Question: At the time i Was checkout and clone project with local file path in my XCODE is crash.
When i enter file path "file:///iOS/svnProject" in location field xcode is crash please help for the same please see the attached image.
My Xcode Version is 4.6.1
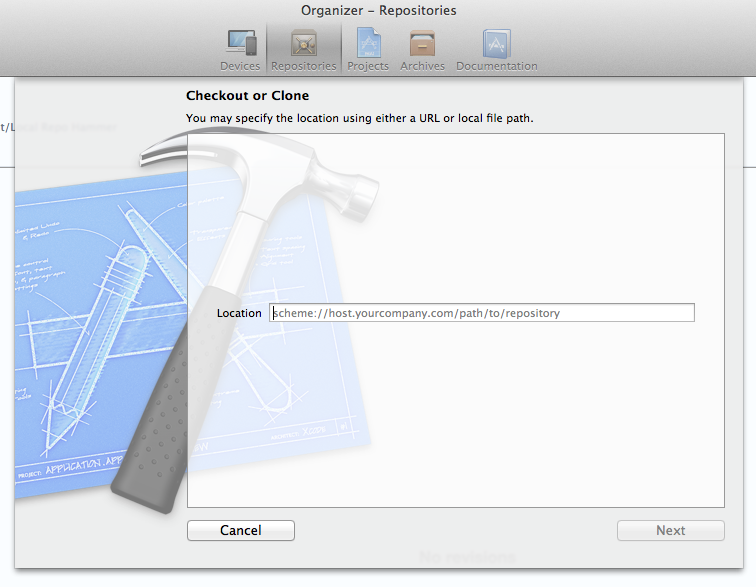
Answer: Try using an external client, such as <URL>. XCode isn't the strongest in handling repositories and working copies properly anyway.